Interaction volume radius: 5 \u00c5
Interaction volume height: 25 \u00c5
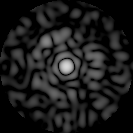
Disorder parameter: 0.851